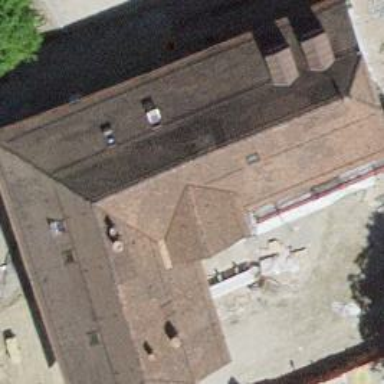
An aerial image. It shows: Retail building with half-hipped roof made of roof tiles.